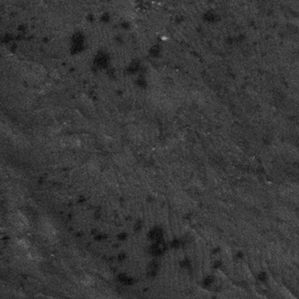
Label: frost